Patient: sex F, age 39
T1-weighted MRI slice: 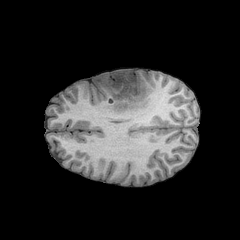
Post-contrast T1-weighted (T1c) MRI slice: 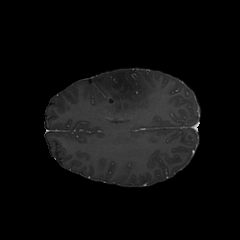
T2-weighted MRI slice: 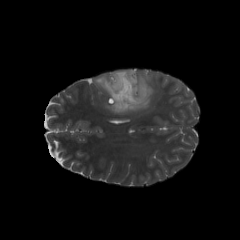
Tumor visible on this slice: yes
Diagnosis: Astrocytoma, IDH-mutant
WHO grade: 2